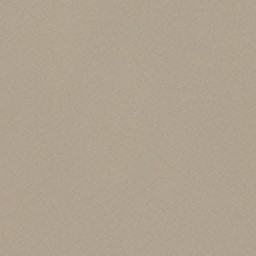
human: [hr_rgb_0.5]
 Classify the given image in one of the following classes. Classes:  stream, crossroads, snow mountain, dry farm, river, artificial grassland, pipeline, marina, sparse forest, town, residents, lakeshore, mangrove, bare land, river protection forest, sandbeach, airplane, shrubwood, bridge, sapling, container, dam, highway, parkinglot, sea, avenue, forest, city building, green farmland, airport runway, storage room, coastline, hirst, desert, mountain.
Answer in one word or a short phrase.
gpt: desert